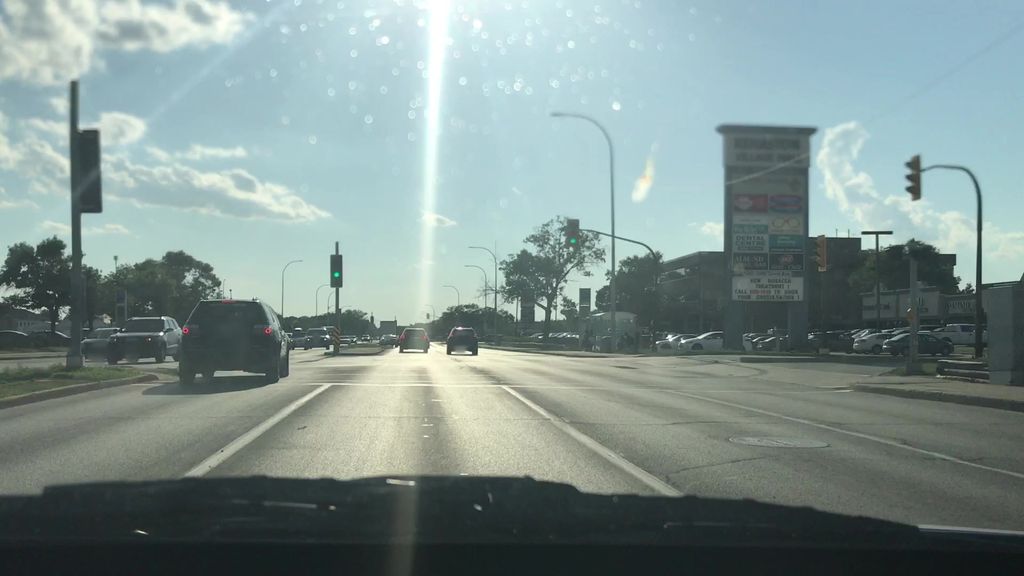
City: winnipeg